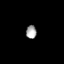
Tissue: lung
Cell type: T cells
Senescence score: 0.2033
Nuclear area (px): 133
Mean DAPI intensity: 168.353